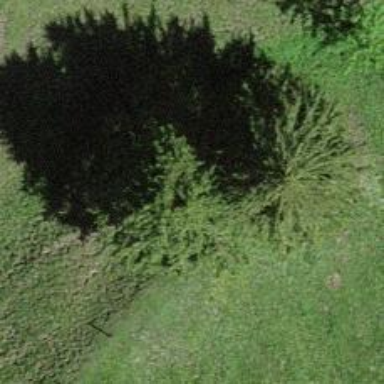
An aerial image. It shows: Single tag "natural: tree."